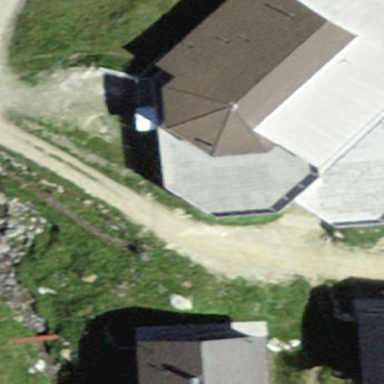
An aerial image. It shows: Restaurant in building.